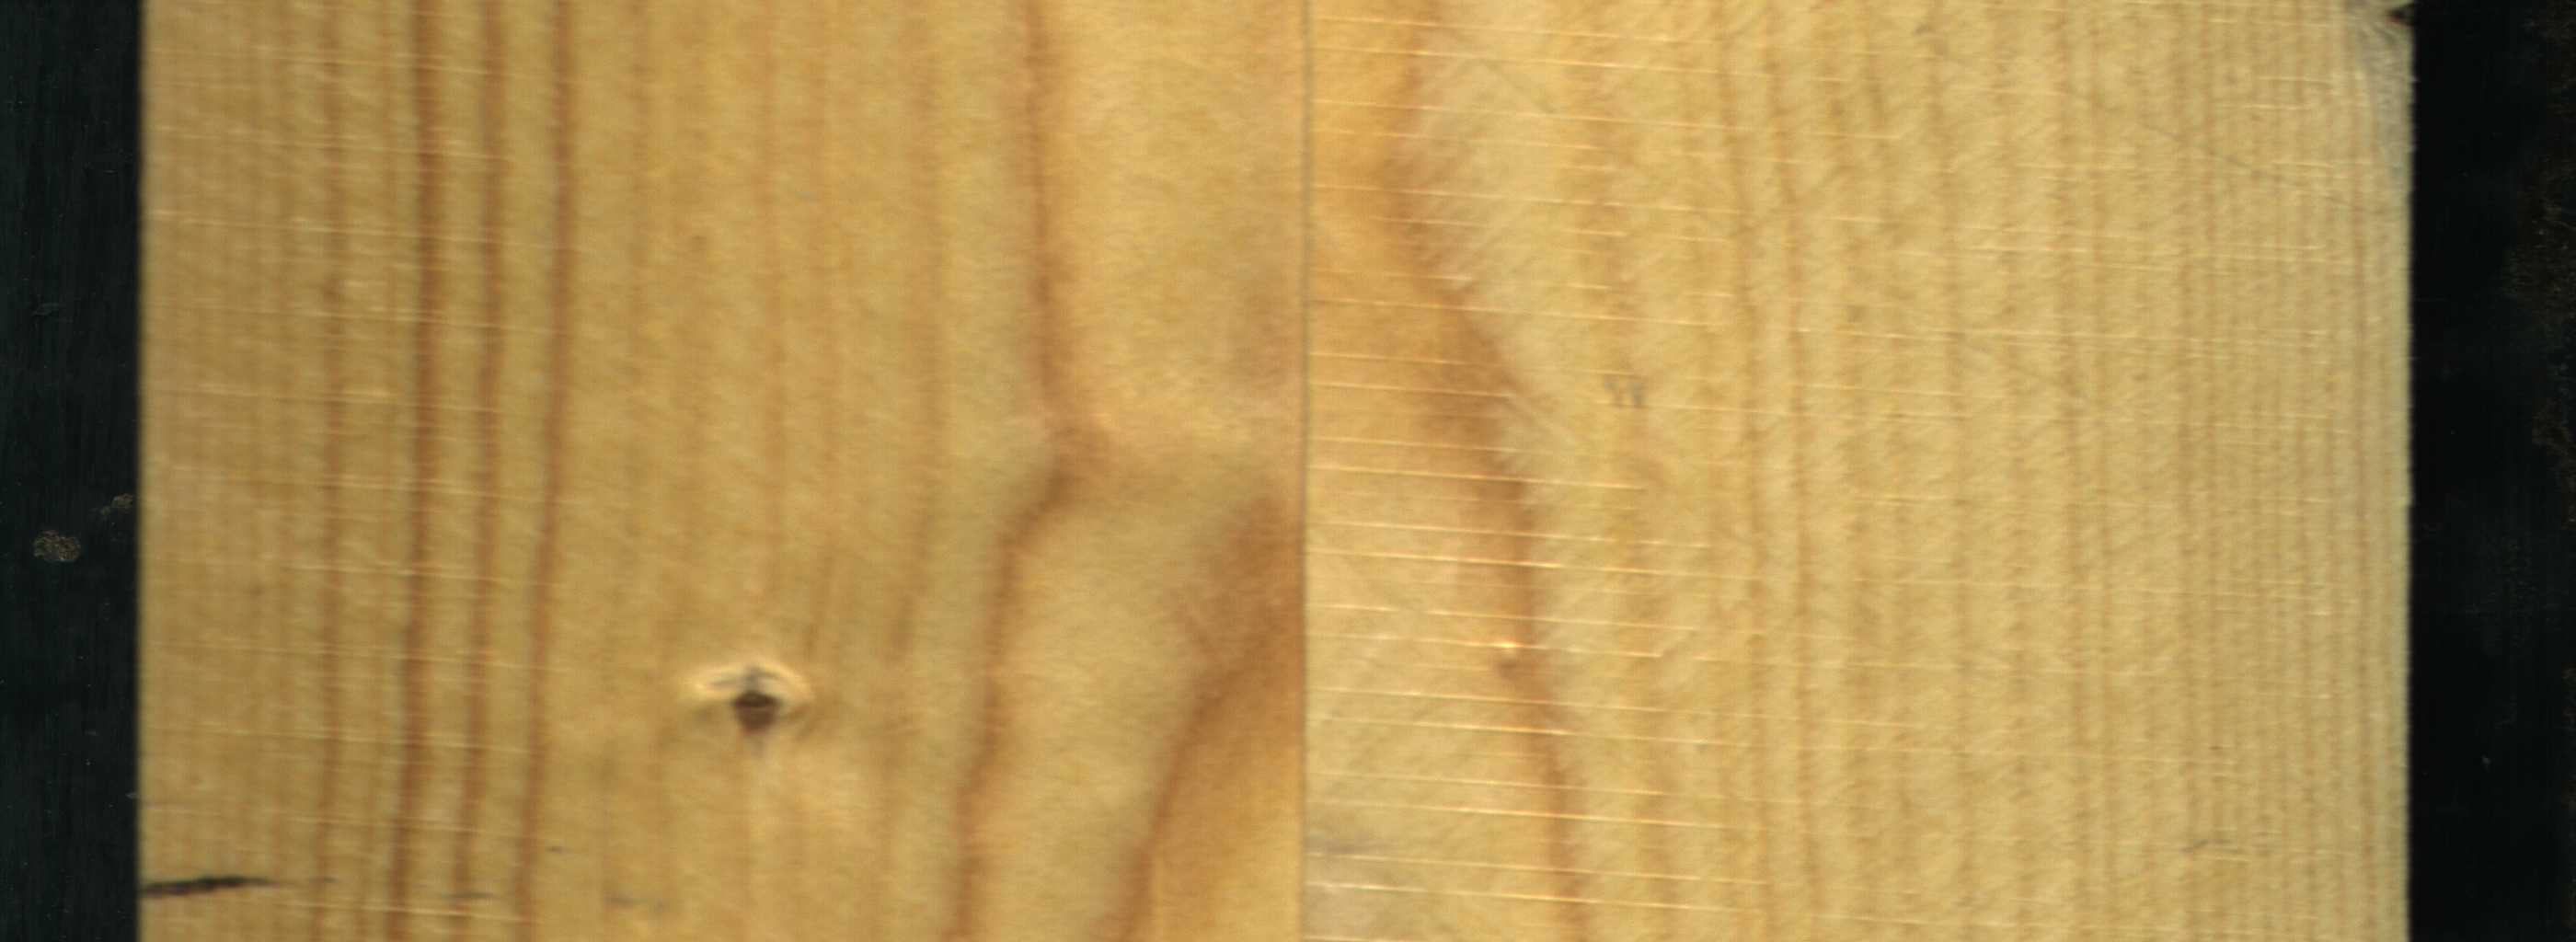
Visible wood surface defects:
Live_Knot